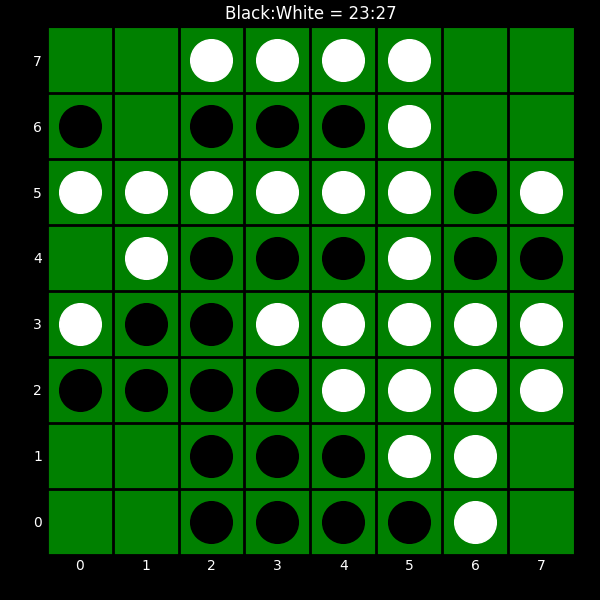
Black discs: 23
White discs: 27